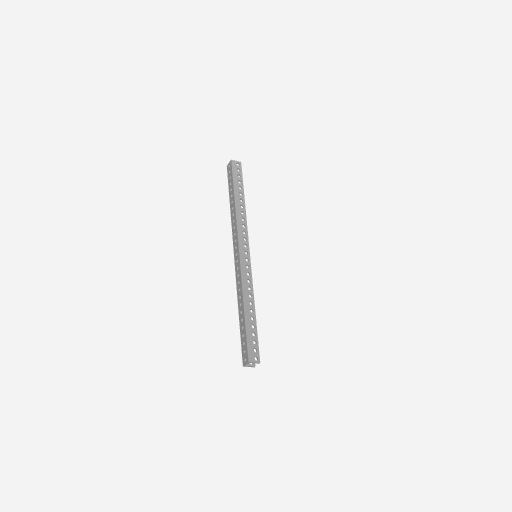
Part: UBeam29H